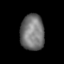
Tissue: lung
Cell type: T cells
Senescence score: 0.2334
Nuclear area (px): 838
Mean DAPI intensity: 117.323